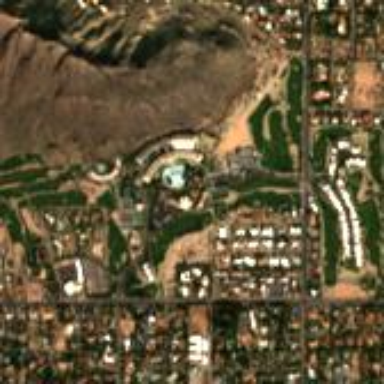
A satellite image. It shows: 27-hole golf course located on leisure land.